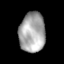
Tissue: lung
Cell type: T cells
Senescence score: 0.2259
Nuclear area (px): 1008
Mean DAPI intensity: 167.514